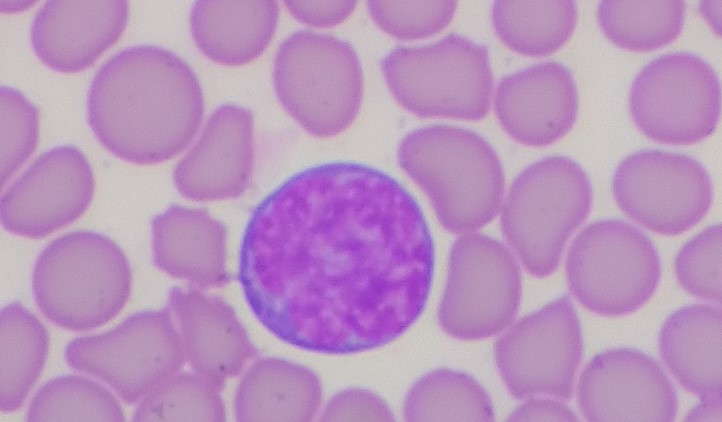
White blood cell type: Lymphocyte